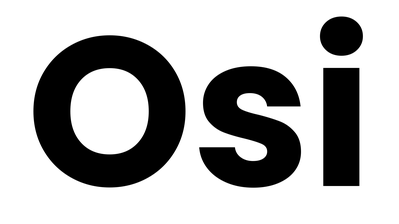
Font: Poppins-Bold